Interaction volume radius: 5 \u00c5
Interaction volume height: 45 \u00c5
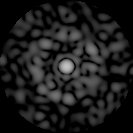
Disorder parameter: 0.8318